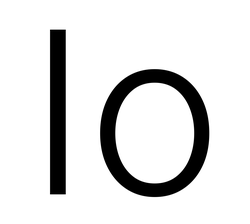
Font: Inter_Light